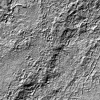
Atmospheric dust classification: not_dusty